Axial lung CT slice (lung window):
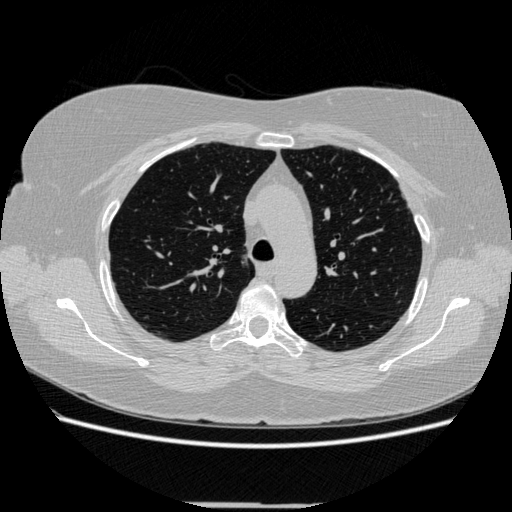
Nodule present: no